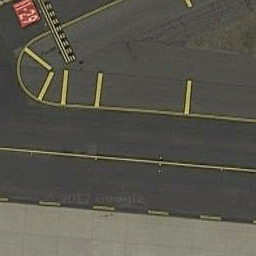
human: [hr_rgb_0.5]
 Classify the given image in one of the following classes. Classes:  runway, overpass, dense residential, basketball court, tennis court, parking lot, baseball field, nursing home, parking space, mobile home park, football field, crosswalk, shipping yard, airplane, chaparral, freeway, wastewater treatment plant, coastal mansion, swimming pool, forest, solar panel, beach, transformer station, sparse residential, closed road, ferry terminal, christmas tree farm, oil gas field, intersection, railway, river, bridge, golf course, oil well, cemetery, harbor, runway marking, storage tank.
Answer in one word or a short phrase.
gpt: runway marking